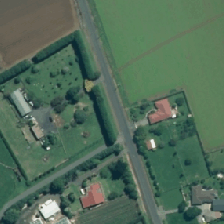
Land cover: urban_build_up